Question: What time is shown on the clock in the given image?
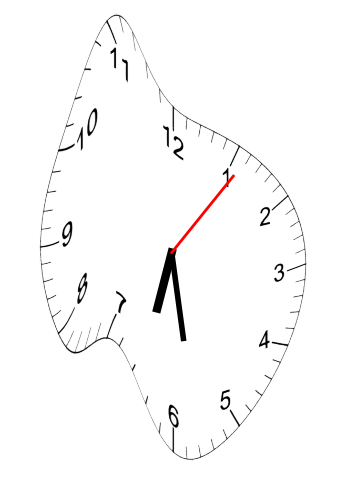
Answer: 06:28:06